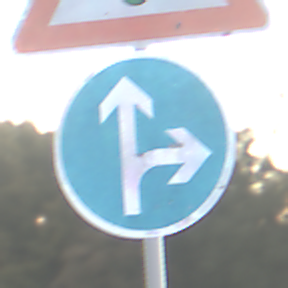
Verkehrszeichen: VorgeschriebeneFahrtrichtungGeradeausOderRechts
Zusatzzeichen oben: Lichtzeichenanlage
Umgebung: Outdoor, Nature
Tageszeit: SunriseSunset
Wetter: PartlyCloudy
Licht: Natural
Jahreszeit: NotSpecified
Kontrast: LowContrast